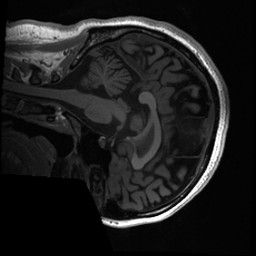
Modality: T1w
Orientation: sagittal
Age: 18
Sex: female